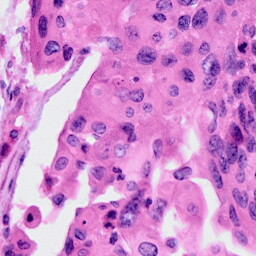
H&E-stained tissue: Cervix